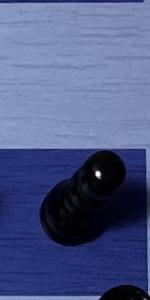
Label: Pawn_Black